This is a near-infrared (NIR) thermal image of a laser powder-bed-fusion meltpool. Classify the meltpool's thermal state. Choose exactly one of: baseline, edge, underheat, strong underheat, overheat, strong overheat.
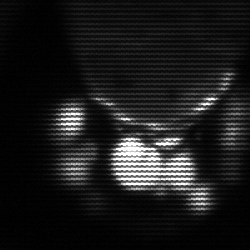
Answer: baseline